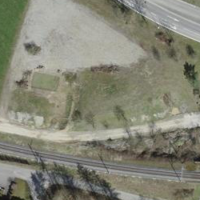
EUNIS habitat code: 52
Species observed at this site:
Epidalea calamita
Lacerta agilis